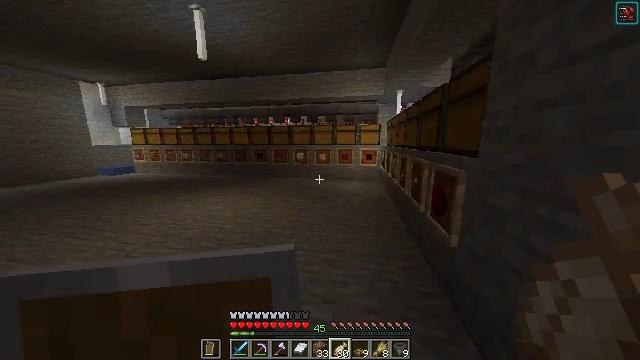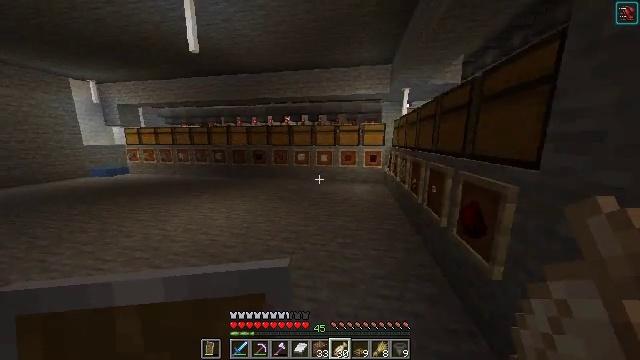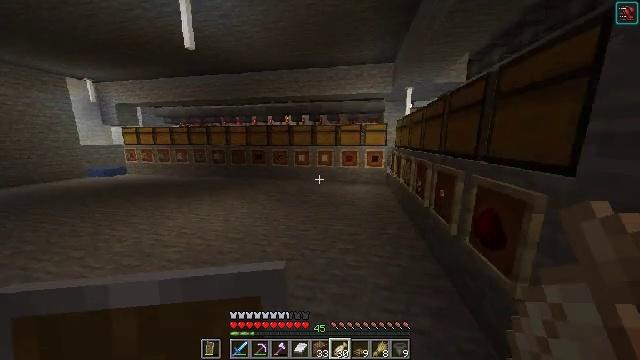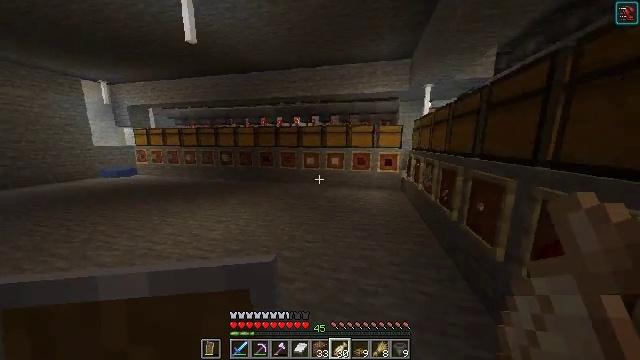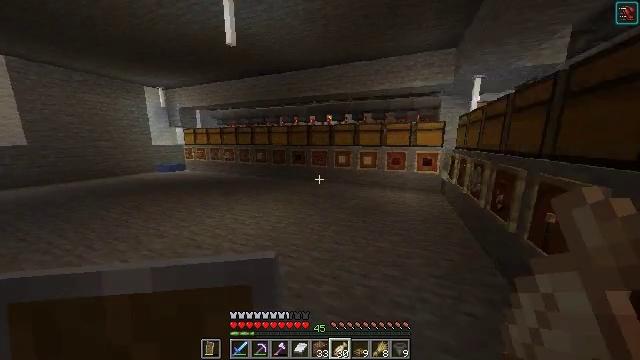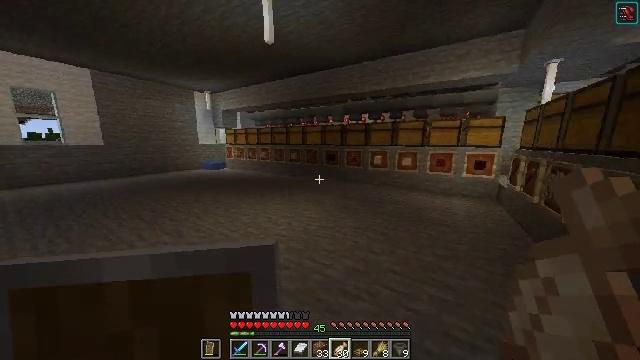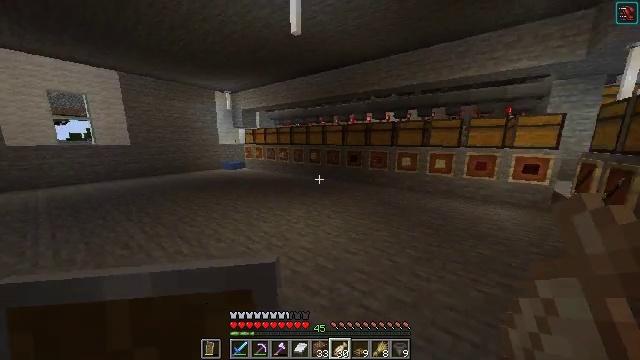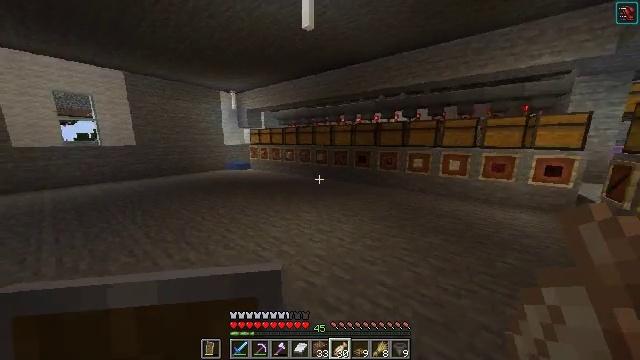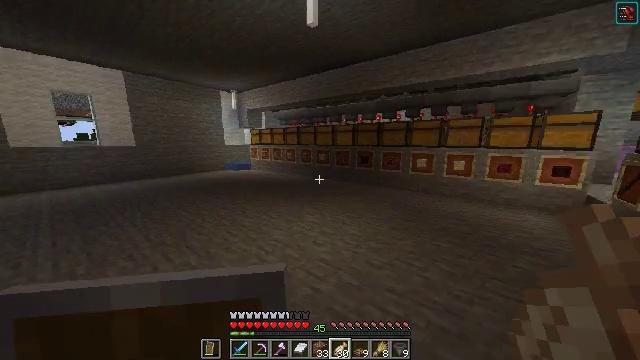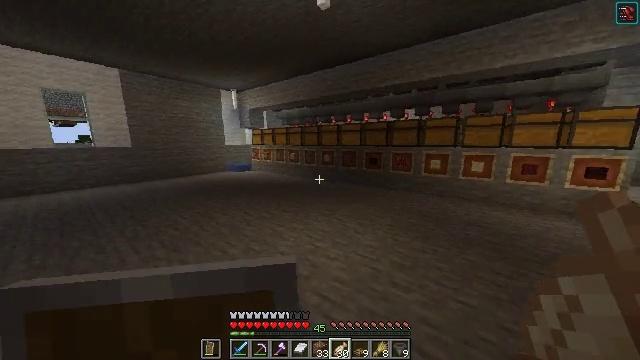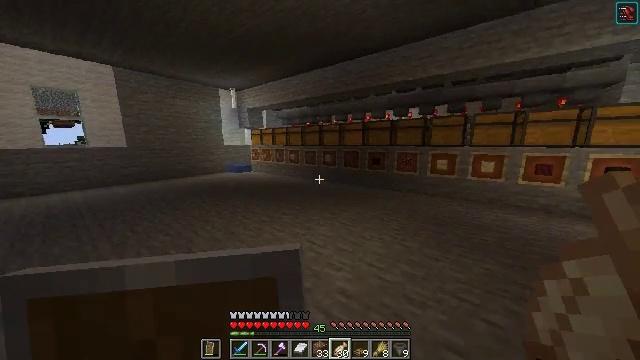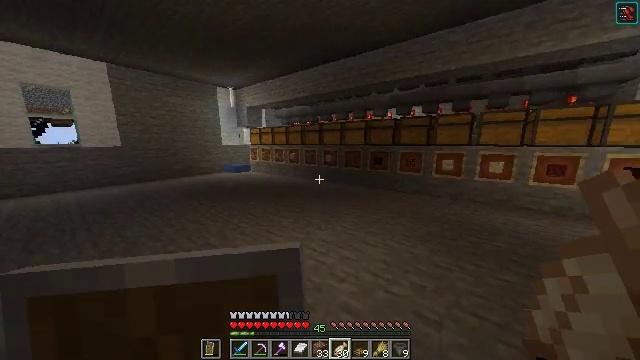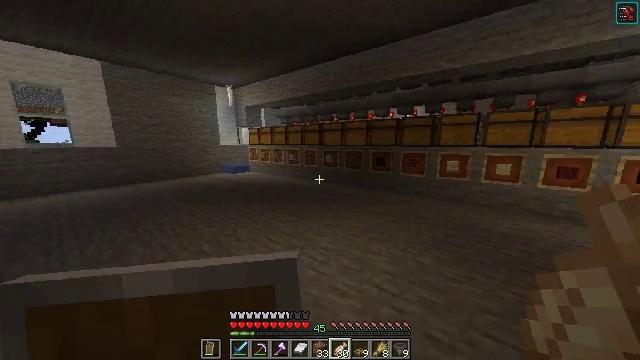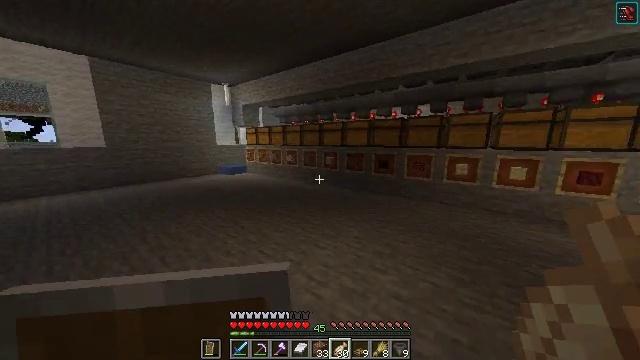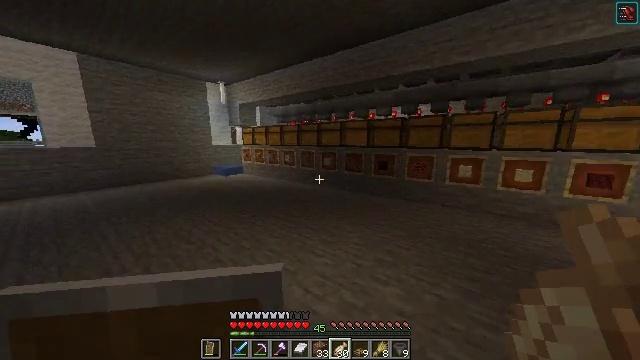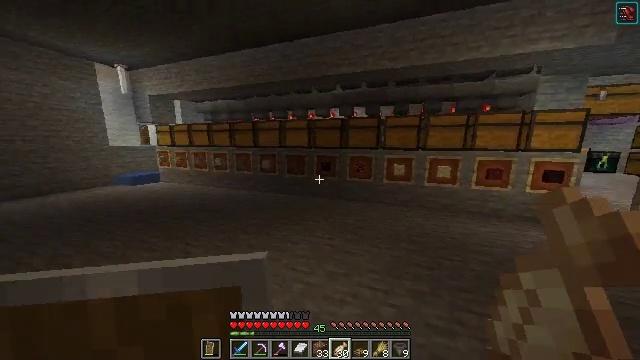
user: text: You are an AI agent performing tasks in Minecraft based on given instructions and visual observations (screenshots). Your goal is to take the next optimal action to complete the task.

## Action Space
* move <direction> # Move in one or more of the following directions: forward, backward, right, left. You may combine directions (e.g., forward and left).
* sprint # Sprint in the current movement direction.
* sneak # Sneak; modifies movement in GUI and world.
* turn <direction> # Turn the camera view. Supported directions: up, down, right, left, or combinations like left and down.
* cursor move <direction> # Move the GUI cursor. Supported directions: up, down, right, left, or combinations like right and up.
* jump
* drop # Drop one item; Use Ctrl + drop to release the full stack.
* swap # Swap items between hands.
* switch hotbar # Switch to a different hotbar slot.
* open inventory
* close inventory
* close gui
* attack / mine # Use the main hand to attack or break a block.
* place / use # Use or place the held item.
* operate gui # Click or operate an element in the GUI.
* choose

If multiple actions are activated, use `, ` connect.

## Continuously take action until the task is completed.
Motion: motion action
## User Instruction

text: Remove a bucket from the inventory.
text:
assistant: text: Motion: move forward
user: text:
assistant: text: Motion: move forward
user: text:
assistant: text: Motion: move forward, turn left
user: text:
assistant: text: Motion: move forward and move left, turn left
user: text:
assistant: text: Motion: move forward and move left, turn left
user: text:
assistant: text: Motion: move forward and move left, turn left
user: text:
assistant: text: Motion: move forward and move left
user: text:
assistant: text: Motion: move forward
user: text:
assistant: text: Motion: move forward
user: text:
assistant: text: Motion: move forward
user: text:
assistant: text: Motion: move forward
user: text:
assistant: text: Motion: move forward
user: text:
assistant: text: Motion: move forward
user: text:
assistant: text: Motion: move forward
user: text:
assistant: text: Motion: move forward, turn right
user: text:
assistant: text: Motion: move forward, turn right
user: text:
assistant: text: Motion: move forward and move left, turn left
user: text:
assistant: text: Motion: move forward and move left, turn left
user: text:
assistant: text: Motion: move forward and move left, turn left
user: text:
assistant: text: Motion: move forward and move left, turn left
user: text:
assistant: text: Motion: move forward and move left
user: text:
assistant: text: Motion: move forward and move left
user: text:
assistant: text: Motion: move forward
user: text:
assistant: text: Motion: move forward
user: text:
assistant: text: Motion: move forward
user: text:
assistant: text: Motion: move forward and move left
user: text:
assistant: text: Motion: move forward and move left
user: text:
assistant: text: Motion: move forward and move left
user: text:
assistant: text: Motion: move forward
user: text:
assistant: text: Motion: move forward